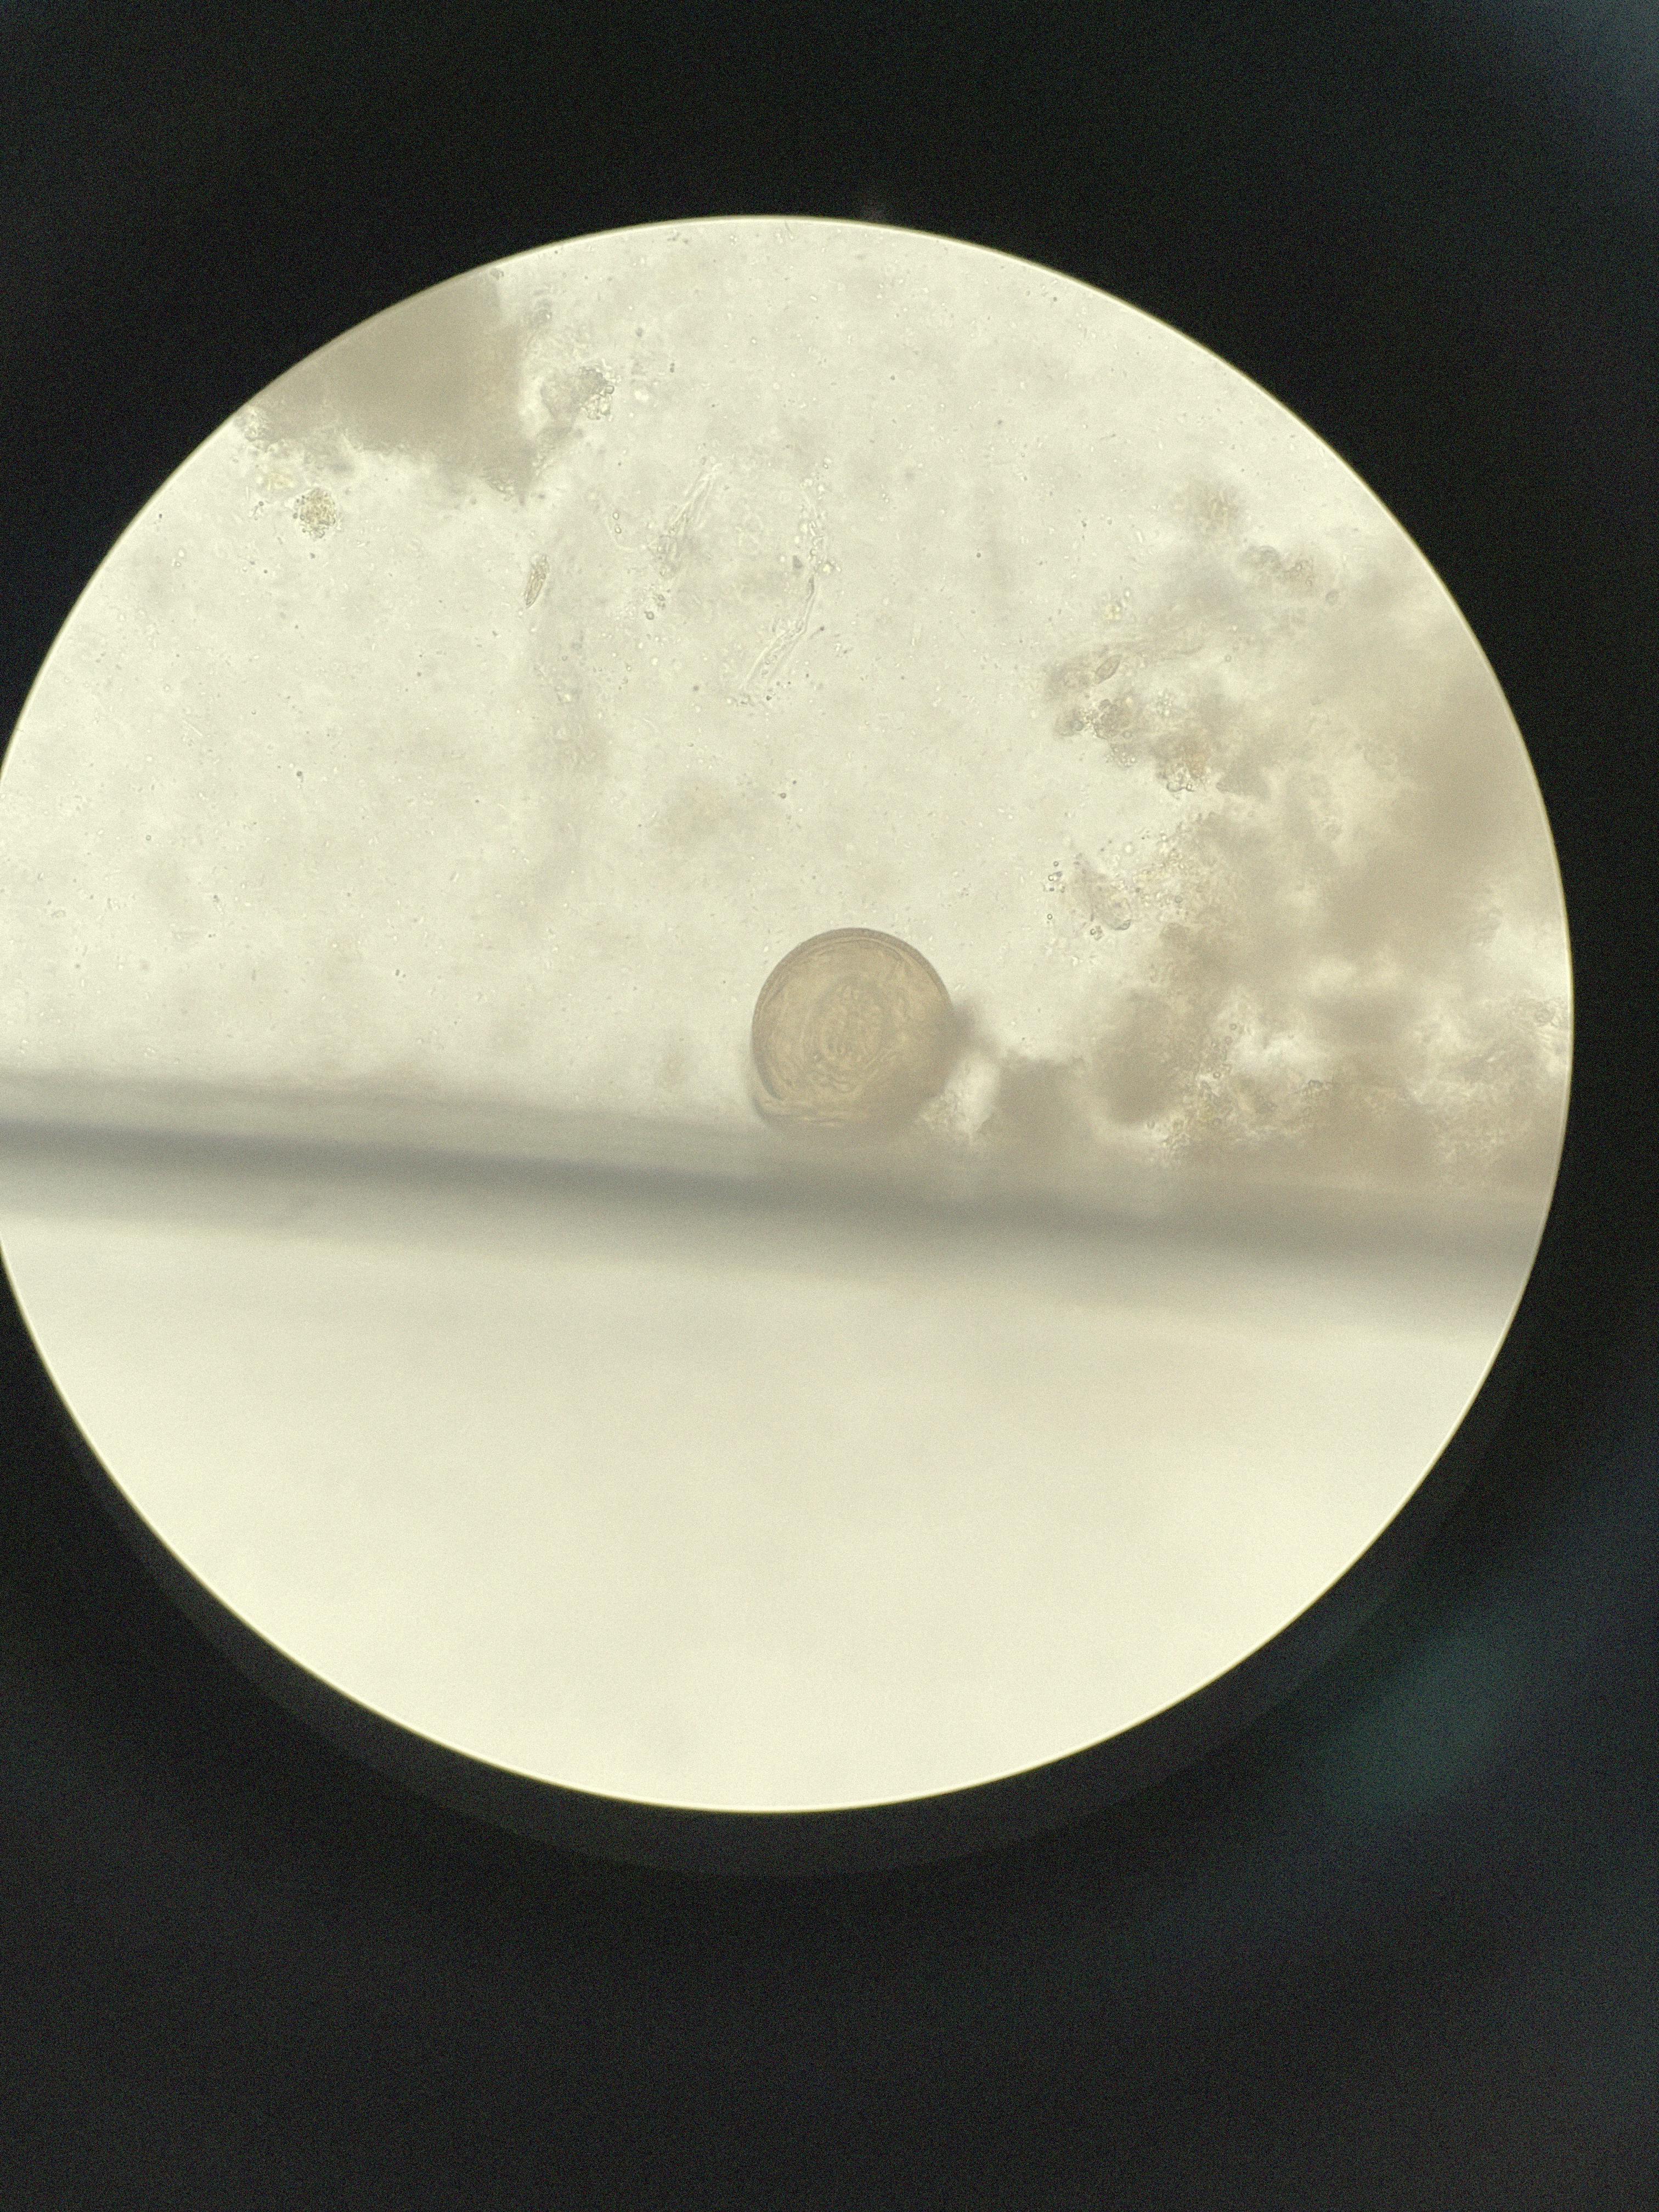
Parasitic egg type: Hymenolepis diminuta